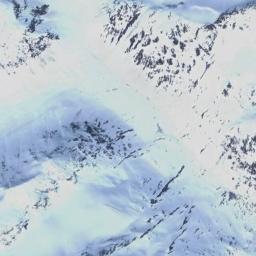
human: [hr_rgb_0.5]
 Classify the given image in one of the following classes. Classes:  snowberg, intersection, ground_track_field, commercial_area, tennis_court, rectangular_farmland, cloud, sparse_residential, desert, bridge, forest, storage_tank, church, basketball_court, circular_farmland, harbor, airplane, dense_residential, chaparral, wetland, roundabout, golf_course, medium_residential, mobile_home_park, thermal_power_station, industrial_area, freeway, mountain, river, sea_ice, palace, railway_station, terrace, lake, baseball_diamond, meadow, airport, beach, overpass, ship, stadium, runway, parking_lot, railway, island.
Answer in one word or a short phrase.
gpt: snowberg